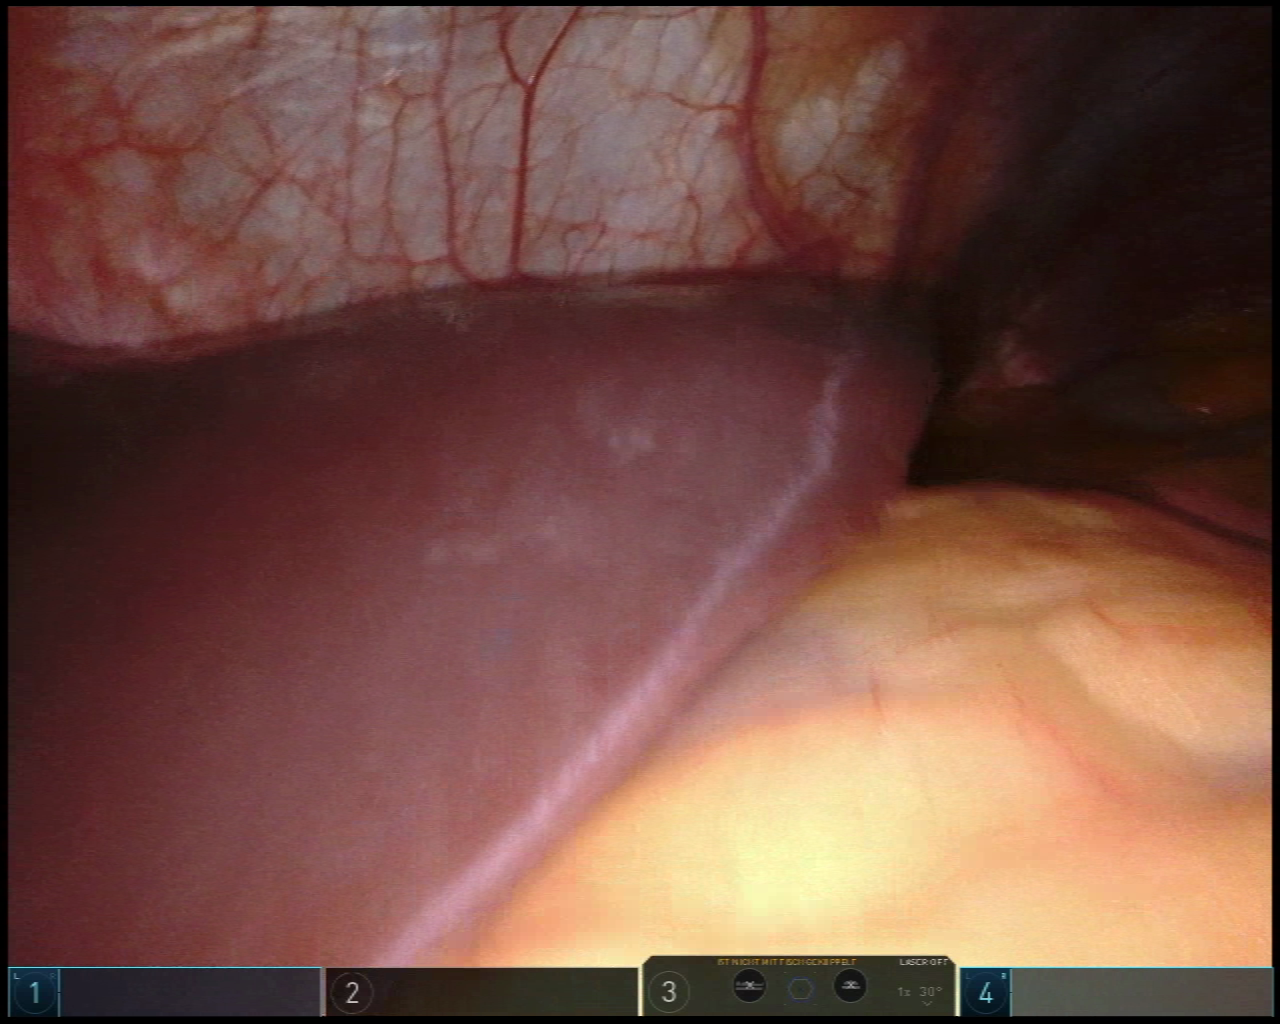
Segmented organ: liver
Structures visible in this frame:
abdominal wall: yes
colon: no
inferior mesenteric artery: no
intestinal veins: no
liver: yes
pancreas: no
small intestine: no
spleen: no
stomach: no
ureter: no
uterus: no
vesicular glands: no